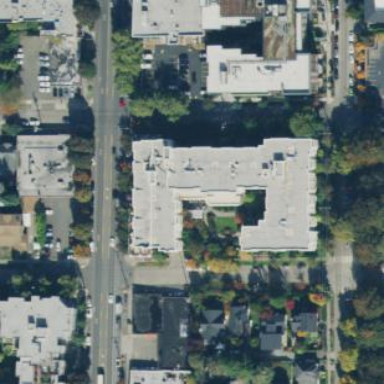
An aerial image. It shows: View of apartment building.